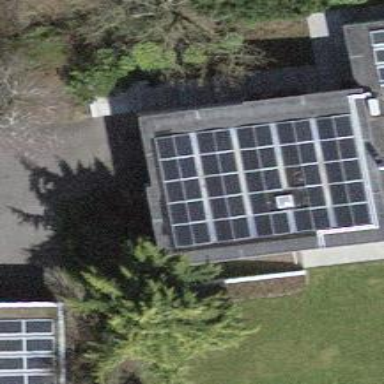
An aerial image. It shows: Solar power generator using photovoltaic panels.